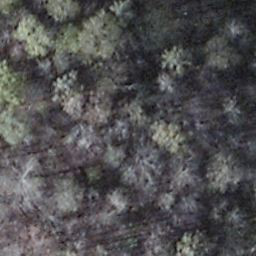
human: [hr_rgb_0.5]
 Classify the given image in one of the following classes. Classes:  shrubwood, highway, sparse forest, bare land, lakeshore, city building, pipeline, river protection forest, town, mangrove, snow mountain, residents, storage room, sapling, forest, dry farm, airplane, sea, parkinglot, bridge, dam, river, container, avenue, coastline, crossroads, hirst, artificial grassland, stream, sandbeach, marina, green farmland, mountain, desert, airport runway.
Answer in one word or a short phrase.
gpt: shrubwood